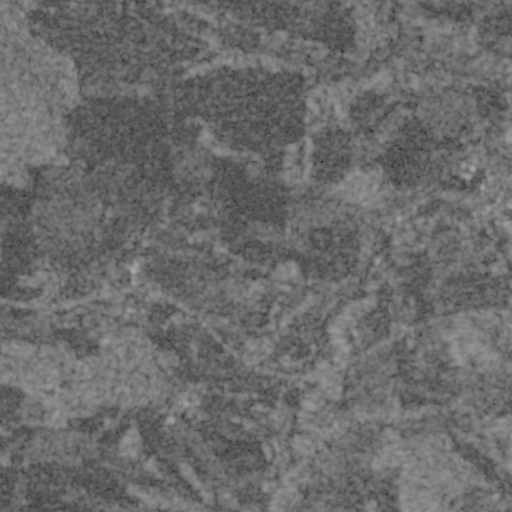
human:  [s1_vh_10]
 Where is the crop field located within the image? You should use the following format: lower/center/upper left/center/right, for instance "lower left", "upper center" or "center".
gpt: The crop field is located in the upper right of the image.
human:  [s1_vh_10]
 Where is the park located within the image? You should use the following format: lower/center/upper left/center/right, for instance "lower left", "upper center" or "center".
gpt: The park is located in the center right of the image.
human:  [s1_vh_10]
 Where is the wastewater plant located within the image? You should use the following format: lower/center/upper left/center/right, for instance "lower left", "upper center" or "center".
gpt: The wastewater plant is located in the upper left of the image.
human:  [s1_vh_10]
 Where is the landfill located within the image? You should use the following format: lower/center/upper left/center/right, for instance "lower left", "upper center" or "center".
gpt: There is no landfill in the image.

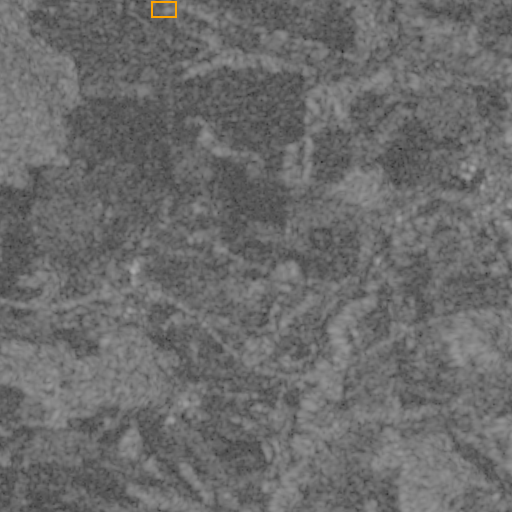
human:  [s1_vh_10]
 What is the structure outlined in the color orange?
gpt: The structure outlined in orange is a wastewater plant.
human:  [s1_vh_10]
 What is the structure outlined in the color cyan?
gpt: There is no cyan outline.